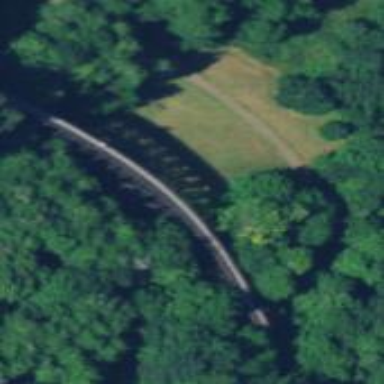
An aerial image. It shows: Abandoned railway trestle bridge over cycleway.